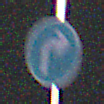
Verkehrszeichen: VorgeschriebeneFahrtrichtungRechts
Umgebung: Outdoor, Suburban
Tageszeit: MorningAfternoon
Wetter: Clear
Licht: Natural
Jahreszeit: NotSpecified
Kontrast: HighContrast